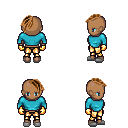
a pixel art fantasy rpg character, female body template, human, dark skin, teal long-sleeve shirt, gold greaves, brown long mohawk hairstyle, gold gloves, white slippers, four views (front, back, left, right), 2x2 character sprite sheet, small pixel art, hard edges, no anti-aliasing